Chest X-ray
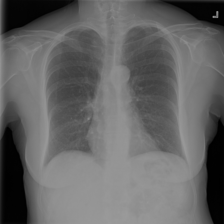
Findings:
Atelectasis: negative
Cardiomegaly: negative
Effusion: negative
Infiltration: negative
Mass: negative
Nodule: negative
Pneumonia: negative
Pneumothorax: negative
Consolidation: negative
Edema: negative
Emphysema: negative
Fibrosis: negative
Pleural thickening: negative
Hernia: negative